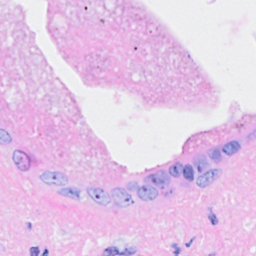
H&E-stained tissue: Breast